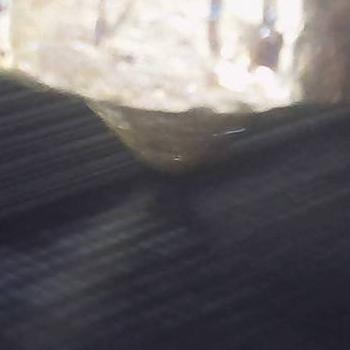
Flow rate: 59%